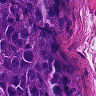
Metastatic tissue present: yes